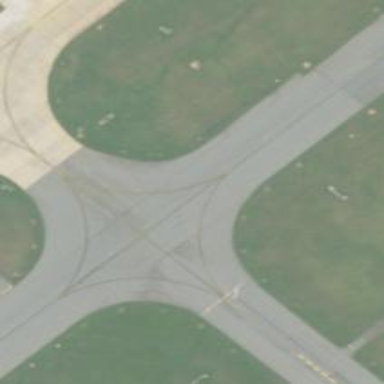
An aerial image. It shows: View of taxiway at the airport.